This continuous-wavelet-transform scalogram was computed from a bearing vibration snapshot. Based on the visible evidence, which condition applies: normal, inner_race, outer_race, ball?
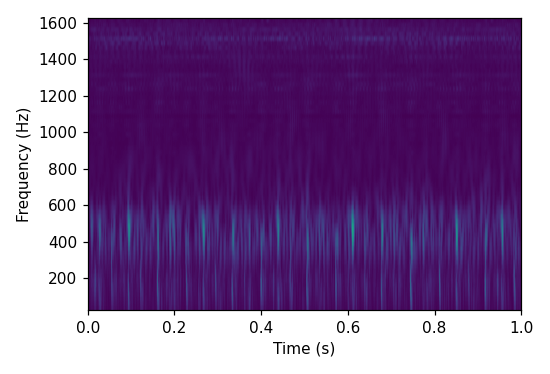
Answer: outer_race